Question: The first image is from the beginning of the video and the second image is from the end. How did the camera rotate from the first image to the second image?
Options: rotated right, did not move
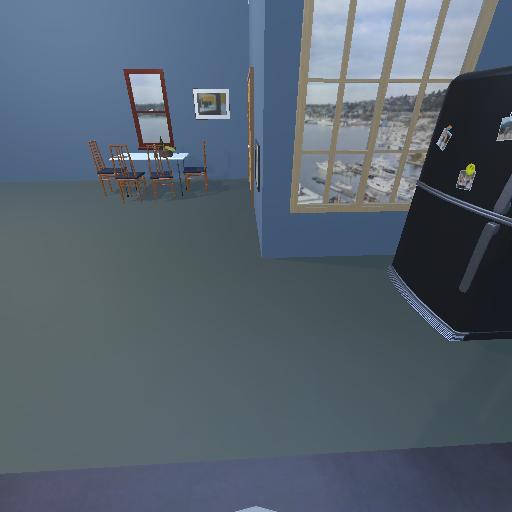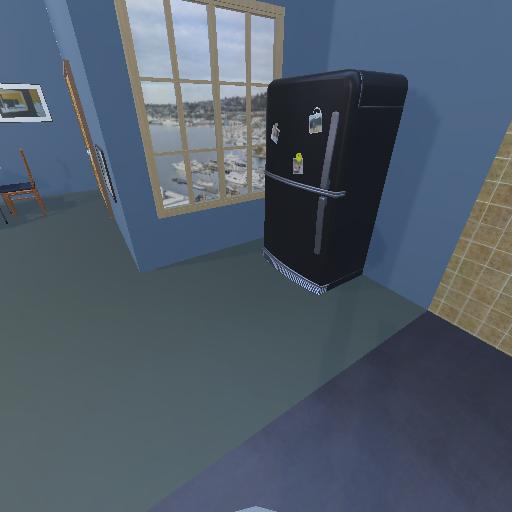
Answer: rotated right